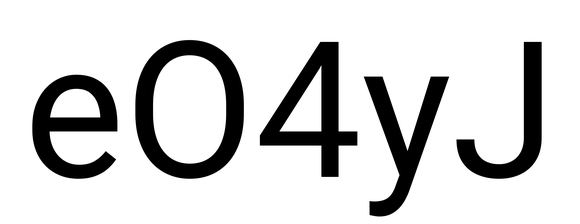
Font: Roboto_Regular